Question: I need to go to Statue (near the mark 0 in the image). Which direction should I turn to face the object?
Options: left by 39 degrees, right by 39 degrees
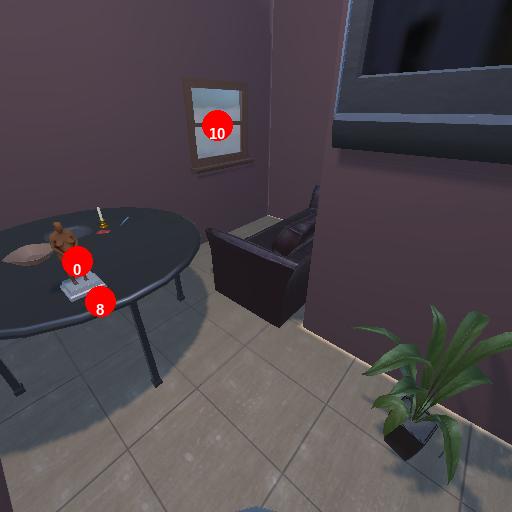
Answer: left by 39 degrees